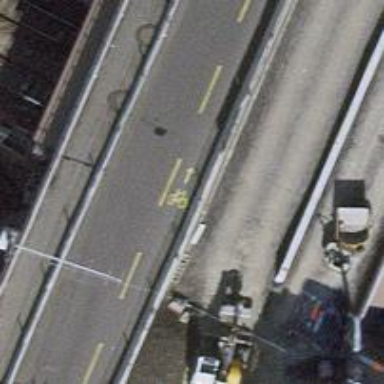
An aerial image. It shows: Tertiary road on bridge with trolley wires. There is cycle track on the left side of the road.